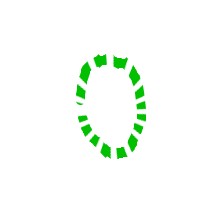
Shape: circle